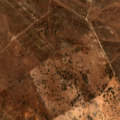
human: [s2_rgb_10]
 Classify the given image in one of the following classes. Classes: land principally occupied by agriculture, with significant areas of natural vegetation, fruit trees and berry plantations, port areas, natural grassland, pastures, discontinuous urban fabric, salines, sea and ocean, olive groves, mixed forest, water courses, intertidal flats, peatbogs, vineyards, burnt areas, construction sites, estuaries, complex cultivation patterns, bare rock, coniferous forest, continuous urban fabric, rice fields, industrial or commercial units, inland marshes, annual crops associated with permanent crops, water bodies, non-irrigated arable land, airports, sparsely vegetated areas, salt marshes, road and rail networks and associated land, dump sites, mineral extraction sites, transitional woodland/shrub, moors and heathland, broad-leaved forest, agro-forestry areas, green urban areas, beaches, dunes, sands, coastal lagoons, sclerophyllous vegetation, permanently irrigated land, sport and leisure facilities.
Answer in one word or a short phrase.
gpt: non-irrigated arable land, pastures, agro-forestry areas, transitional woodland/shrub